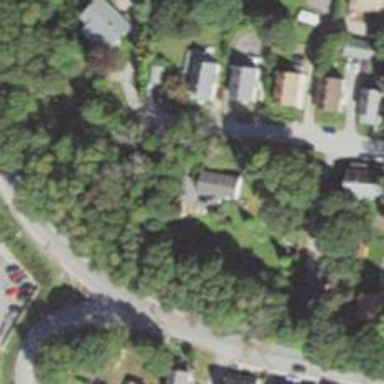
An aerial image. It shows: Residential driveway designated as service road.